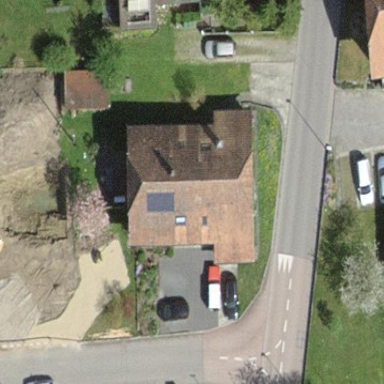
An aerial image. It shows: Residential building.